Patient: sex M, age 60
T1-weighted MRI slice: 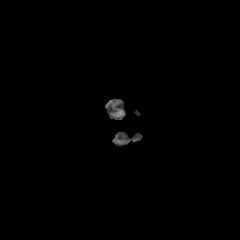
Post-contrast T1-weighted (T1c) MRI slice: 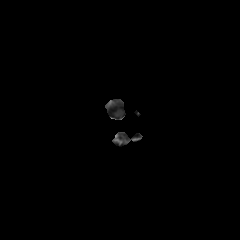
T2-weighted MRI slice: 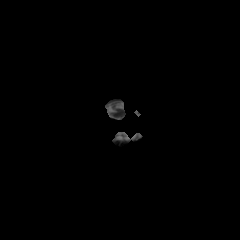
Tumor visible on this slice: no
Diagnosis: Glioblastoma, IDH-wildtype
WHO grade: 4